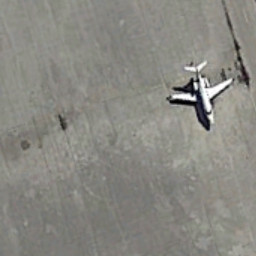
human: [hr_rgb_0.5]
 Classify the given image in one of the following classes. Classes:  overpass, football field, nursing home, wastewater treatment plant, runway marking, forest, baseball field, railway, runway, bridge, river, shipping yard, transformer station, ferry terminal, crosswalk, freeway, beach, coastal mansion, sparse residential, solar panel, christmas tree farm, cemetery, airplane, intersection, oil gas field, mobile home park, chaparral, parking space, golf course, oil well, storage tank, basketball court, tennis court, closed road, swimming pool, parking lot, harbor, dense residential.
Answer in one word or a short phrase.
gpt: airplane